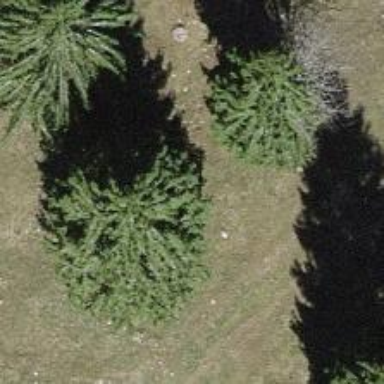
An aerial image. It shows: Agricultural area with evergreen needle-leaved trees.